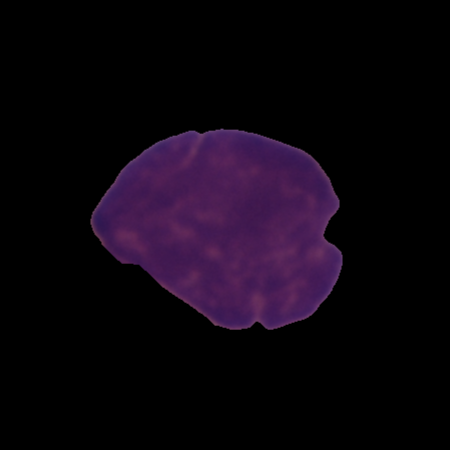
Label: cancer